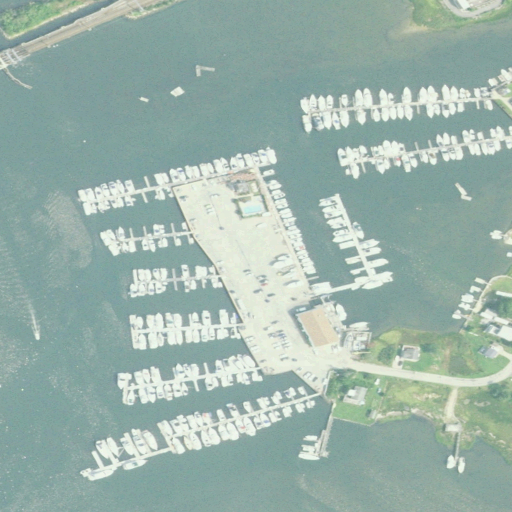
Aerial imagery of cape in Connecticut named Murphy Point containing open water, high intensity development, medium intensity development, open development, barren land, and low intensity development